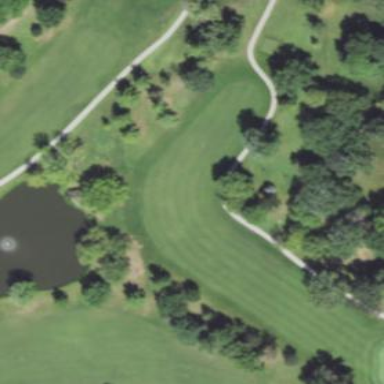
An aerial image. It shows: Grassy area designated as golf fairway.